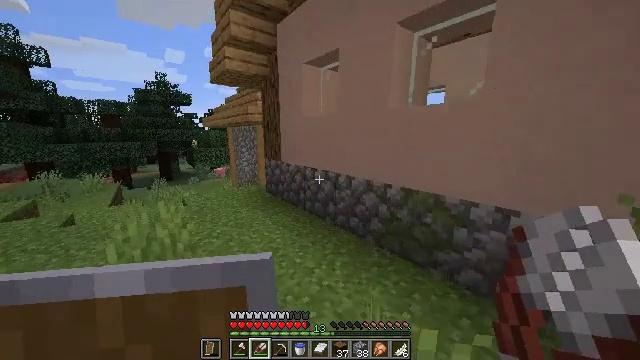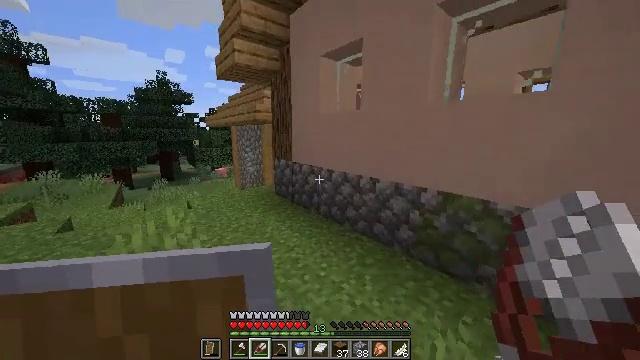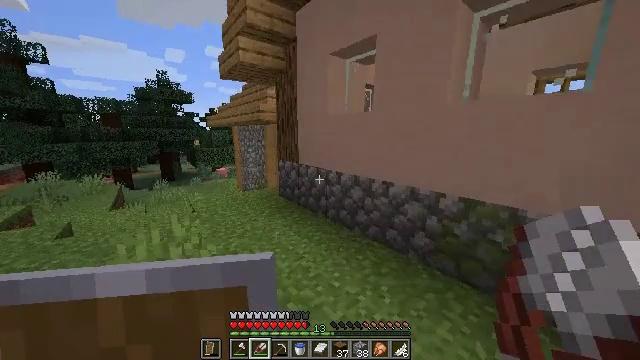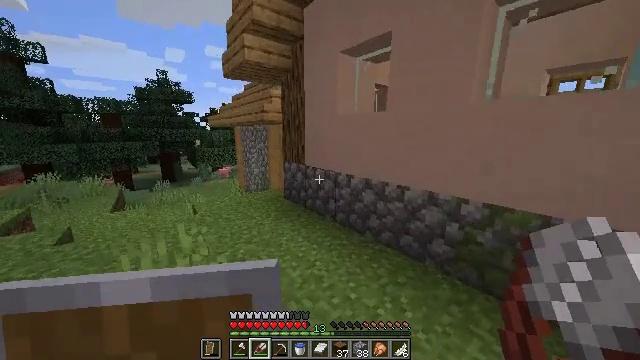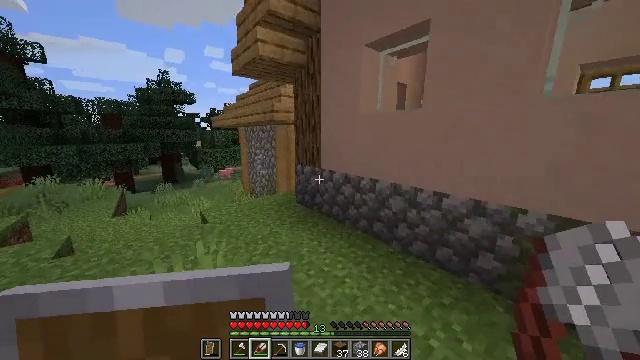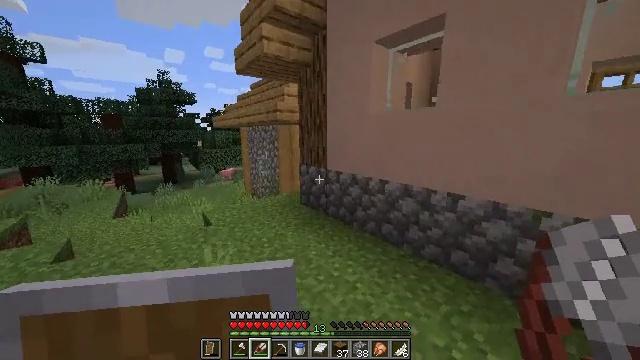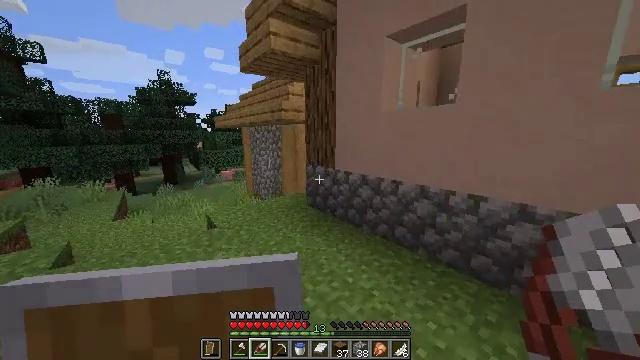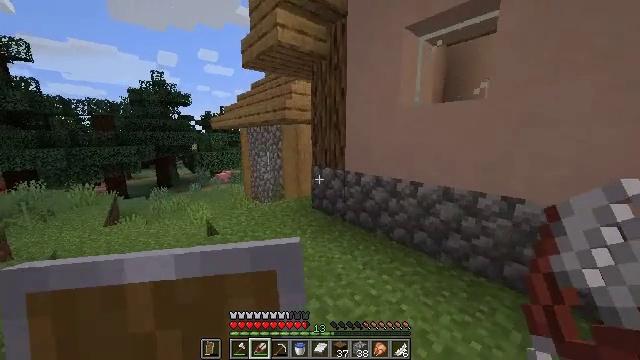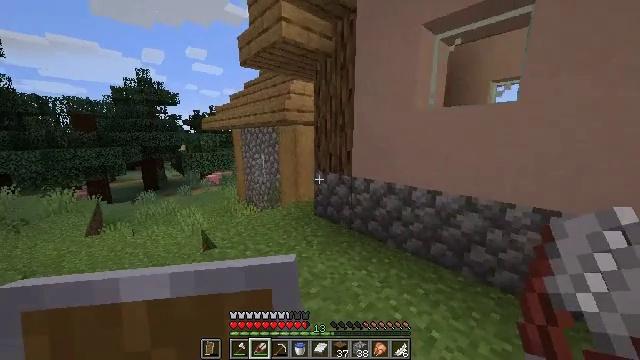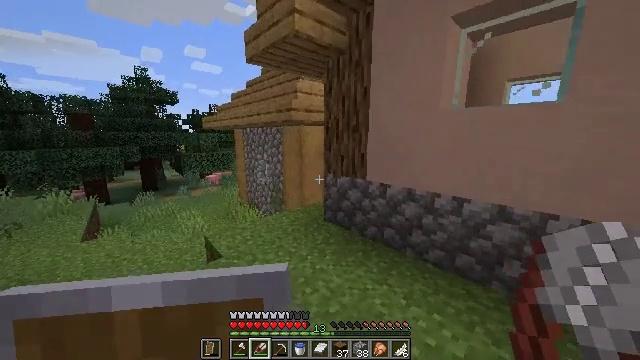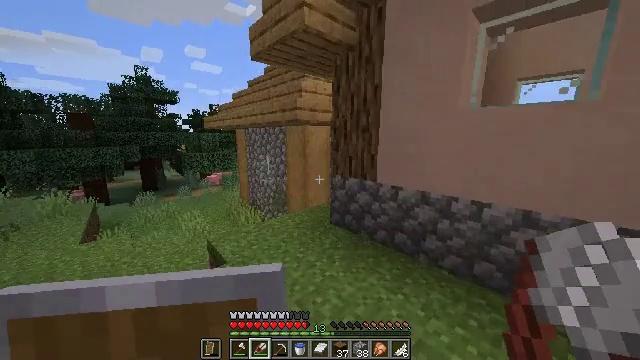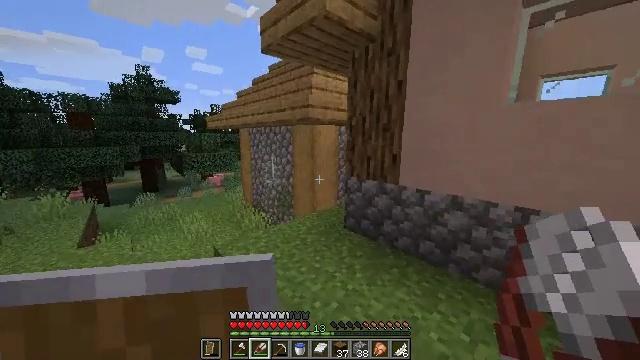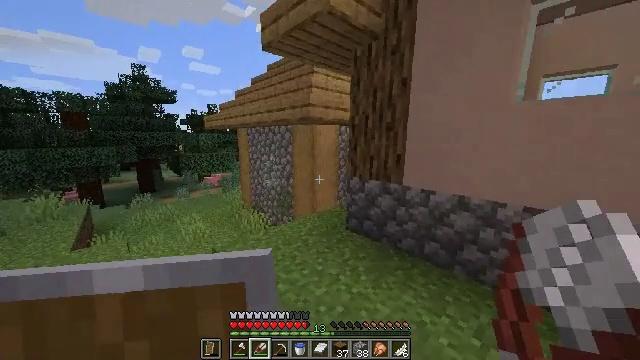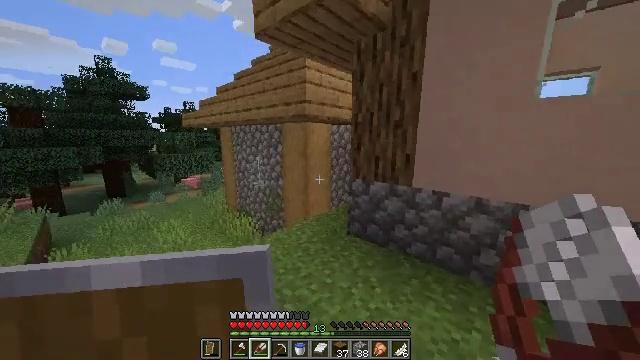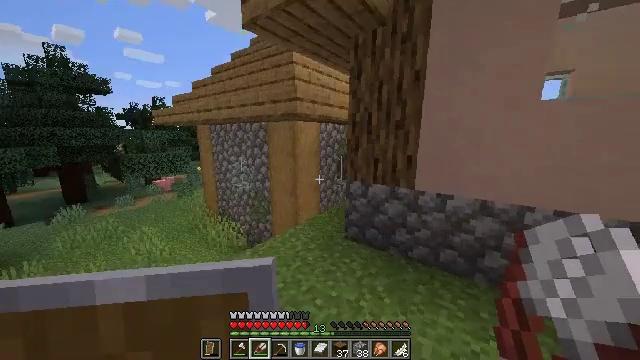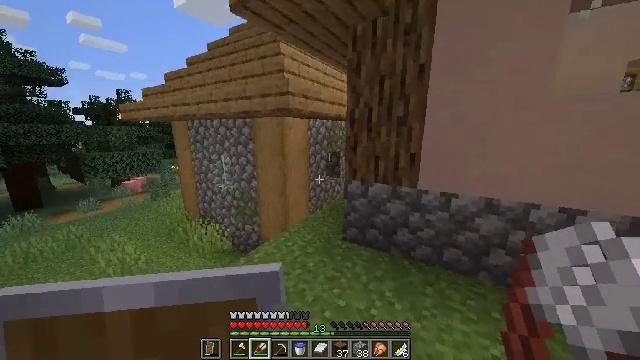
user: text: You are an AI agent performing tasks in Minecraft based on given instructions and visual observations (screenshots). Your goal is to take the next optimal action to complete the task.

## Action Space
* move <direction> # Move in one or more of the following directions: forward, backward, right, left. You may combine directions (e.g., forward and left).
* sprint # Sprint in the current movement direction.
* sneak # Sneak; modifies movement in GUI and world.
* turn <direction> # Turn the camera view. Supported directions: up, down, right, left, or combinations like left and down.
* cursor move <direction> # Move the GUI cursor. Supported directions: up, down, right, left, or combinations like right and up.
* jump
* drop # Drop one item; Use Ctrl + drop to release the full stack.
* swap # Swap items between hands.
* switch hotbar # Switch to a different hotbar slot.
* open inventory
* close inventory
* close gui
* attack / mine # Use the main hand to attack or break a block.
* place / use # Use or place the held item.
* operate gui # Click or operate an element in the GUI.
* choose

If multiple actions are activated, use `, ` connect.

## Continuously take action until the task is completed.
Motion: motion action
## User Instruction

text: Dismantle the stonecutter.
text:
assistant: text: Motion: move forward and move left, sprint
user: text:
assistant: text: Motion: move forward and move left, sprint
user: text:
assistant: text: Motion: move forward and move left, sprint
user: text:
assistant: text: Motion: move forward and move left, sprint
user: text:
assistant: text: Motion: move forward and move left, sprint
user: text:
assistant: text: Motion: move forward and move left, sprint
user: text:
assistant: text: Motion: move forward and move left, sprint, turn right
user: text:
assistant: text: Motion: move forward and move left, sprint, turn right
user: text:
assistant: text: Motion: move forward and move left, sprint
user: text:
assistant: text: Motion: move forward and move left, sprint
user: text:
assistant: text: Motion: move forward and move left, sprint
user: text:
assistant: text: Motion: move forward and move left, sprint
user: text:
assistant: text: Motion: move forward and move left, sprint, turn right
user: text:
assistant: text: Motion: move forward and move left, sprint, turn right
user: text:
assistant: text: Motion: move forward and move left, sprint, turn right and down
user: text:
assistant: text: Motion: move forward, sprint
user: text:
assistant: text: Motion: move forward, sprint, turn right
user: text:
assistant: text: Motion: move forward, sprint
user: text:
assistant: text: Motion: move forward, sprint
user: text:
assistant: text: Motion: move forward, sprint
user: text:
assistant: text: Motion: move forward, sprint
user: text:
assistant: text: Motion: move forward, sprint, turn right
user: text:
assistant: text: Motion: move forward, sprint, turn right
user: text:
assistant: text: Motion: move forward, sprint, turn right
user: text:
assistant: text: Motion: move forward, sprint
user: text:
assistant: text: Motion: move forward, sprint
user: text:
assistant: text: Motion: move forward, sprint
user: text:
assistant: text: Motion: move forward and move left, sprint
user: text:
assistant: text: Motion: move forward and move left, sprint
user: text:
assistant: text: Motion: move forward and move left, sprint, turn right and down